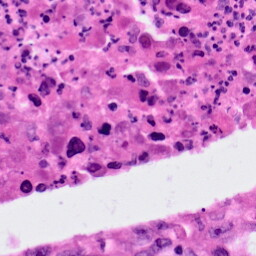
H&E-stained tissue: Lung